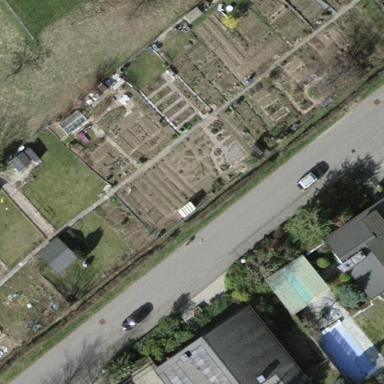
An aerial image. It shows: Area designated for allotments.